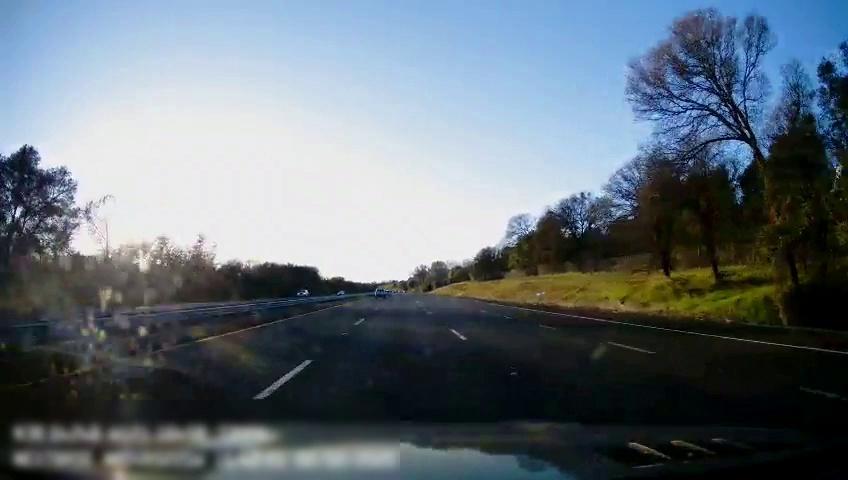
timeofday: Day
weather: Cloudy
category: Drivable Space
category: Vehicles | Truck
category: Vehicles | SUV
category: Lanes | Alternate Lane
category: Lanes | Current Lane
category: Lanes | Current Lane
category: Lanes | Alternate Lane
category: Lanes | Alternate Lane